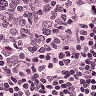
Metastatic tissue present: no